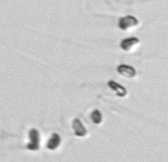
Label: Chaetoceros_socialis